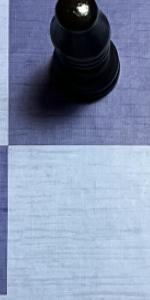
Label: Empty